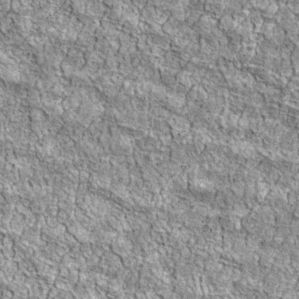
Label: non_frost